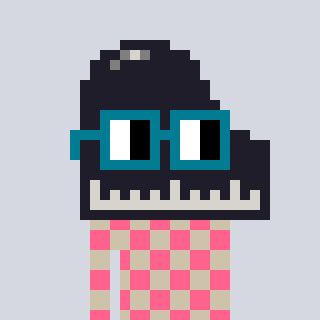
a pixel art character with square dark green glasses, a piano-shaped head and a bege-colored body on a cool background